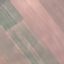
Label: AnnualCrop